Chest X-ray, AP view. Patient: 57 years old, sex F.
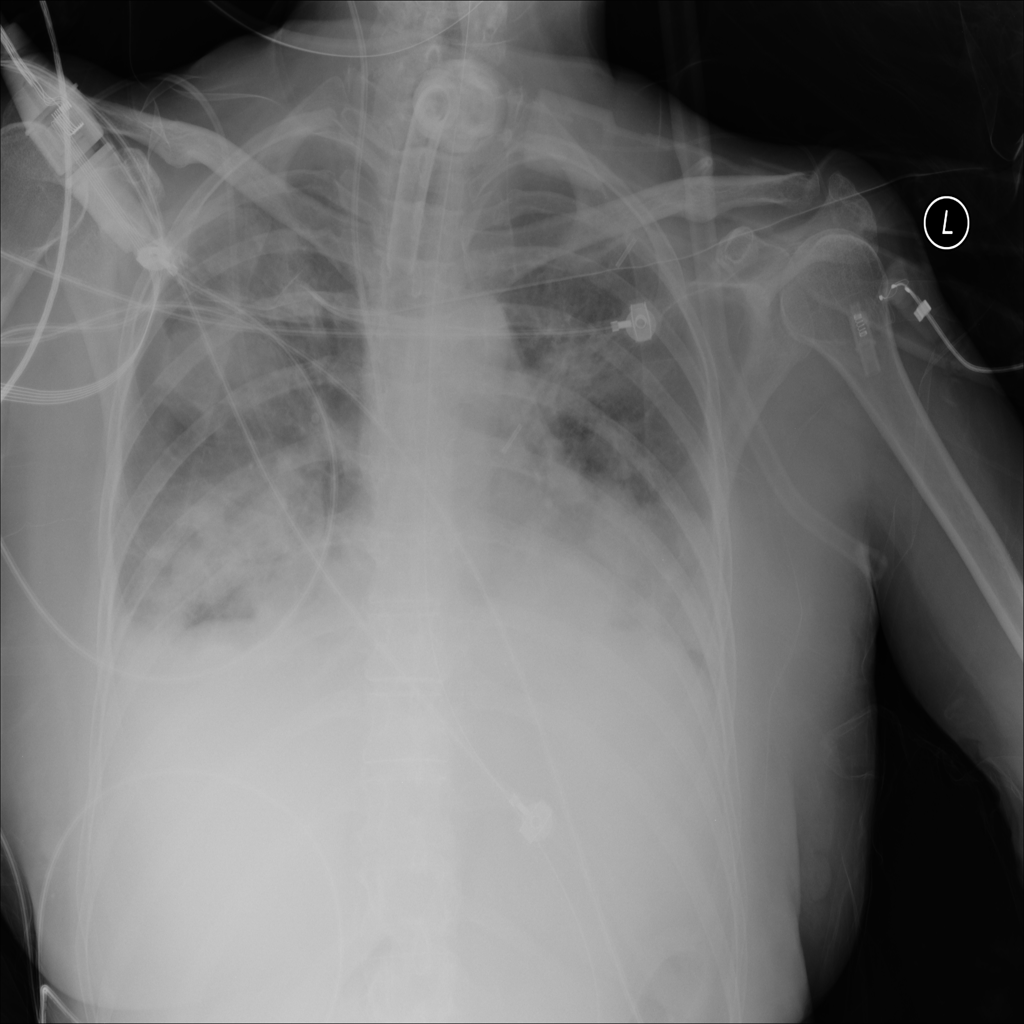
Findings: Infiltration